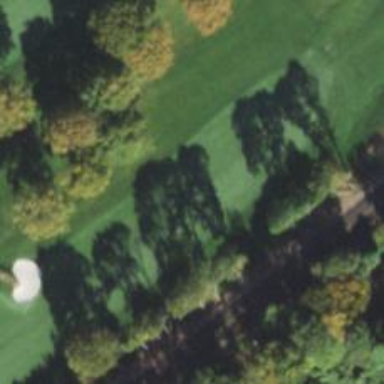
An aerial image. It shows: Golf tee.